Question: I know this has been discussed before, but I actually can't find a solution.
I am adding a custom icon for my marker:
'''
markerUserLocation = mMap.addMarker(new
MarkerOptions().position(new
LatLng(point.latitude,
point.longitude))
.anchor(0.5f, 1.0f)
.icon(BitmapDescriptorFactory.fromResource(R.drawable.ic_marker_my_location)));
'''
The problem is when zooming in/out the marker gets positioned in a bad place.
I have tried to play with the anchor values, but no success. Isn't the default anchor mid/bottom of the image ?
What i need to do, to actually keep the bottom of the marker at the specified point coordinates, independent of zooming level ?
Here is a ic_marker_my_location icon sample (xhdpi size), as I can't upload the original icon.

LE: this is a really silly, but if i use a smaller marker image... it works correctly... So maybe there is a bug with marker resource image size ? Or if the image is bigger, I need to set some extra parameters ?
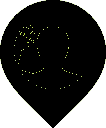
Answer: I managed to fix the issue by making a new marker png. Basically made a new png of the same size and recreated the image... and now it works. So I have no idea what really happened, maybe the map control didn't like some margins or something.